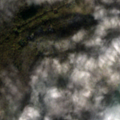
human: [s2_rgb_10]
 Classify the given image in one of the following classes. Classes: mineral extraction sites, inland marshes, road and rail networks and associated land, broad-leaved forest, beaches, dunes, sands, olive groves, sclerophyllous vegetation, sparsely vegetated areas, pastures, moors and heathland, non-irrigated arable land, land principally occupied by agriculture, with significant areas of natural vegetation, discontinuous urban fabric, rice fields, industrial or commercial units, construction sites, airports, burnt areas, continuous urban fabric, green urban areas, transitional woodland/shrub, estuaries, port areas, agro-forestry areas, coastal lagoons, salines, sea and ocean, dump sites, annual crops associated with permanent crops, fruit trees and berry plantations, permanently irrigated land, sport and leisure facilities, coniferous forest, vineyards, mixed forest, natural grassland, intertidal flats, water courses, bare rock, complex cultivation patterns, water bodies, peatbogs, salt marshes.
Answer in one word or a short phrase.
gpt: discontinuous urban fabric, pastures, broad-leaved forest, mixed forest